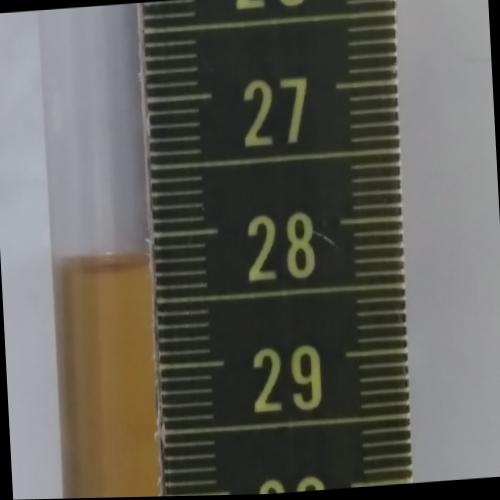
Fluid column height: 28.2 cm